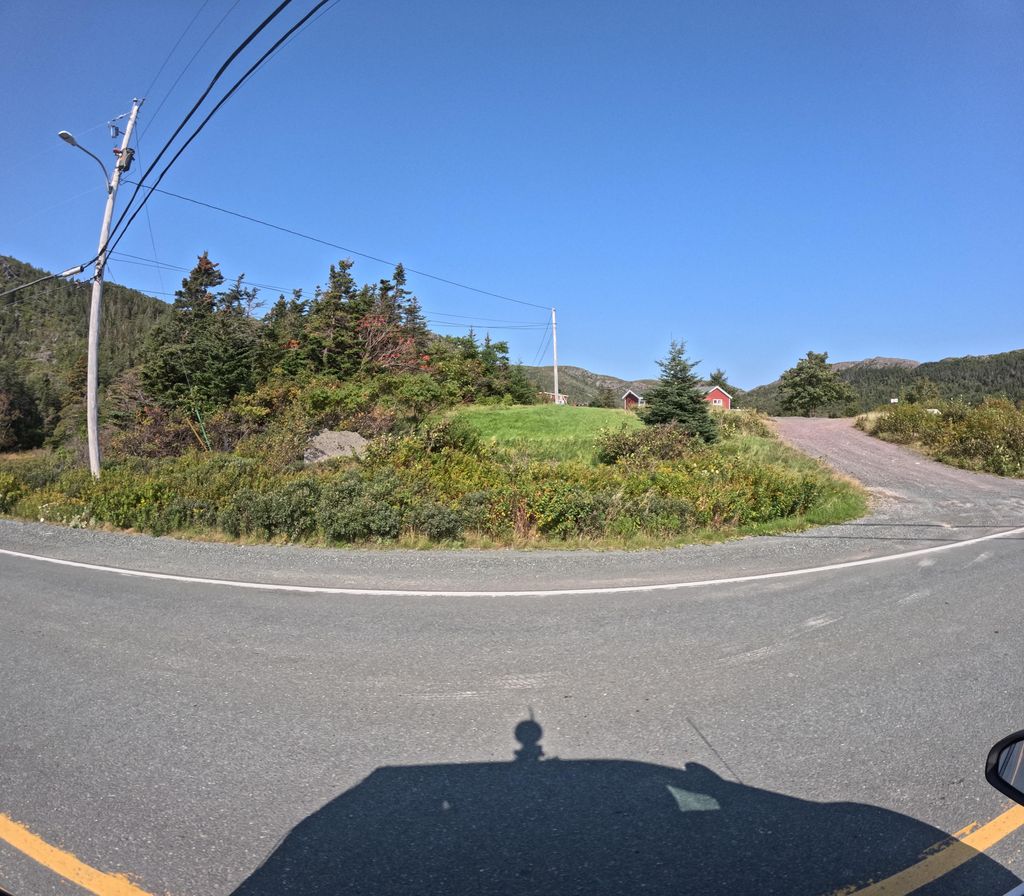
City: st_johns